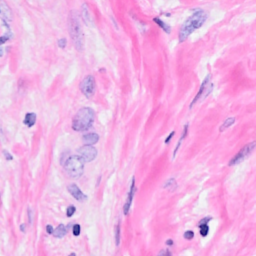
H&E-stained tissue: Breast